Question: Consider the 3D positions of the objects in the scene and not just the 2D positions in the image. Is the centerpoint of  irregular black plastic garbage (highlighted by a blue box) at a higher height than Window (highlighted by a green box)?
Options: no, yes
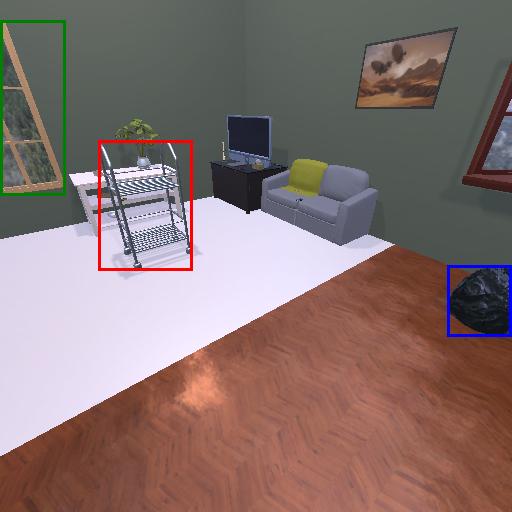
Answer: no